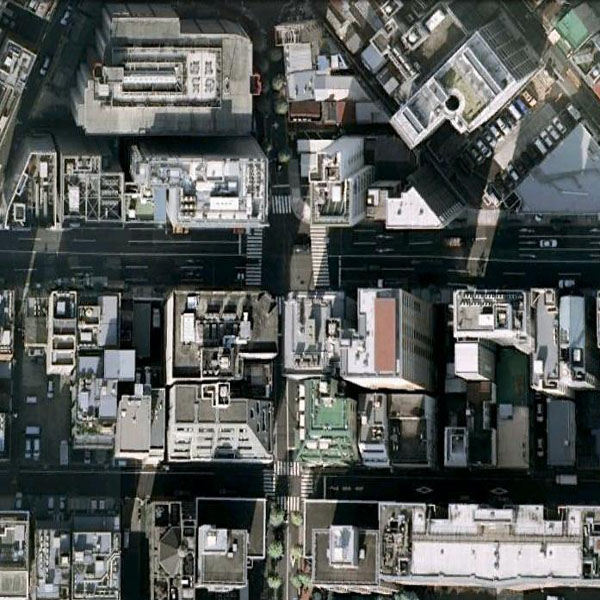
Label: Commercial